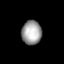
Tissue: lung
Cell type: Epithelial cells
Senescence score: 0.1712
Nuclear area (px): 470
Mean DAPI intensity: 158.432